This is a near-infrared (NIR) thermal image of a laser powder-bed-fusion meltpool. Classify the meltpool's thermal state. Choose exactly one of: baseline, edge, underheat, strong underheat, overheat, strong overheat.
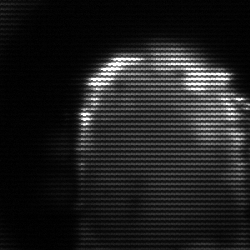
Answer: baseline